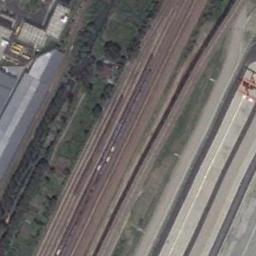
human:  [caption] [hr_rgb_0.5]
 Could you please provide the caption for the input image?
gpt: There are many trees beside the railway .

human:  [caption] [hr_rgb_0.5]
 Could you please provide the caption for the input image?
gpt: The railway is next to some trees and grass .

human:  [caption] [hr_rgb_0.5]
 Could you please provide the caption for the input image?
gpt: There are dense buildings on both sides of the railway .

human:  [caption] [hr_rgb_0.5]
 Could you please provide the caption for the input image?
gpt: These railways have some trains on the tracks and some buildings are on one side of the railways .

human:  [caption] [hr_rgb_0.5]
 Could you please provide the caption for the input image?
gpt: There are some green bushes and buildings beside the railway .